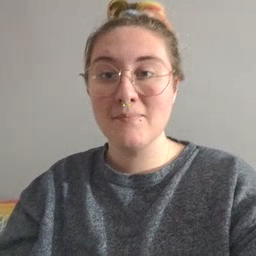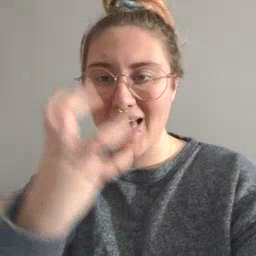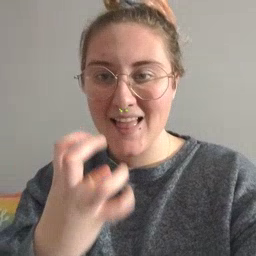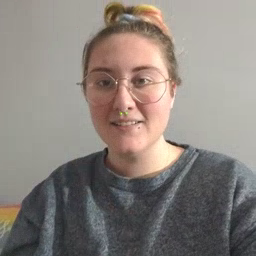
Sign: mad